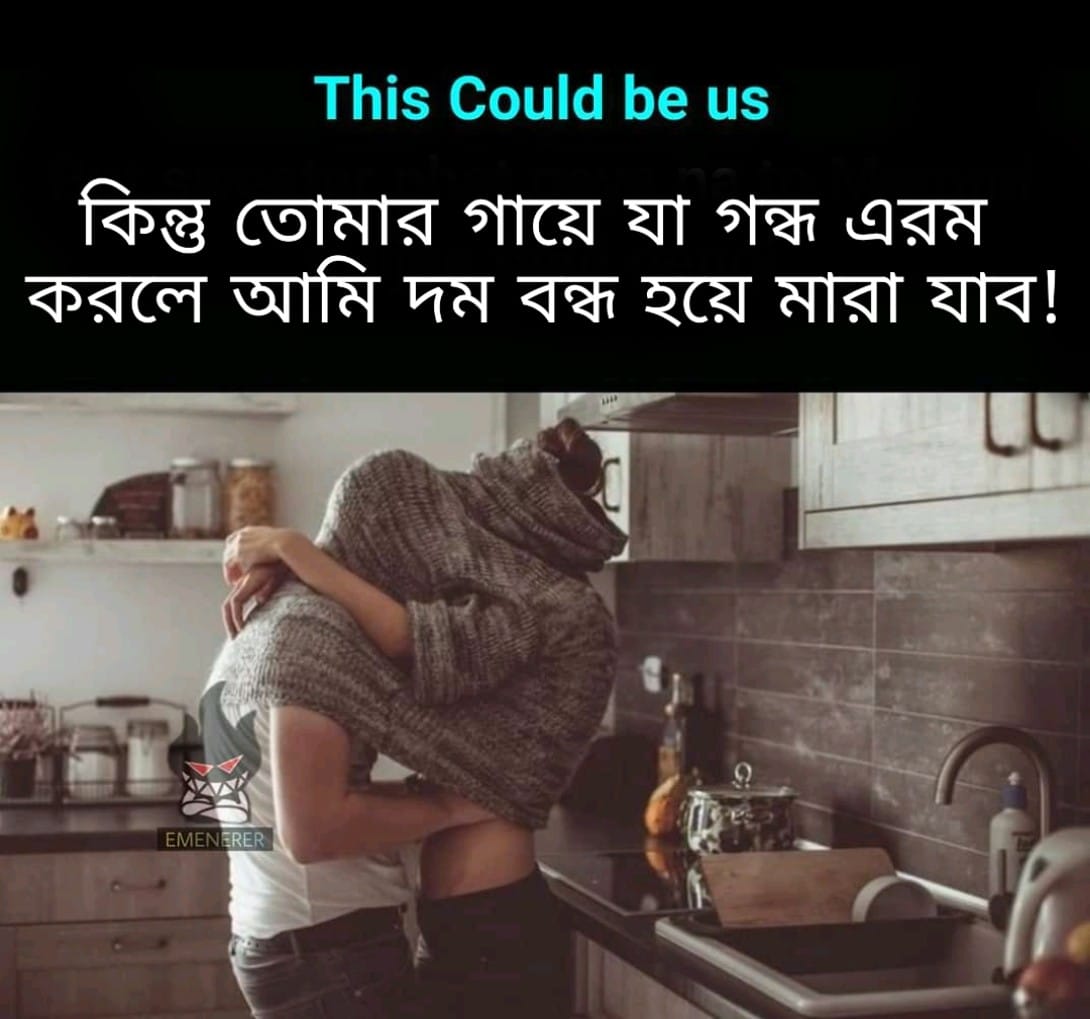
Caption: This could be us    কিন্তু তোমার গায়ে যা গন্ধ এরম করলে আমি দম বন্ধ হয়ে মারা যাব !
Label: hate